Question: What is the value of the measurement in the image?
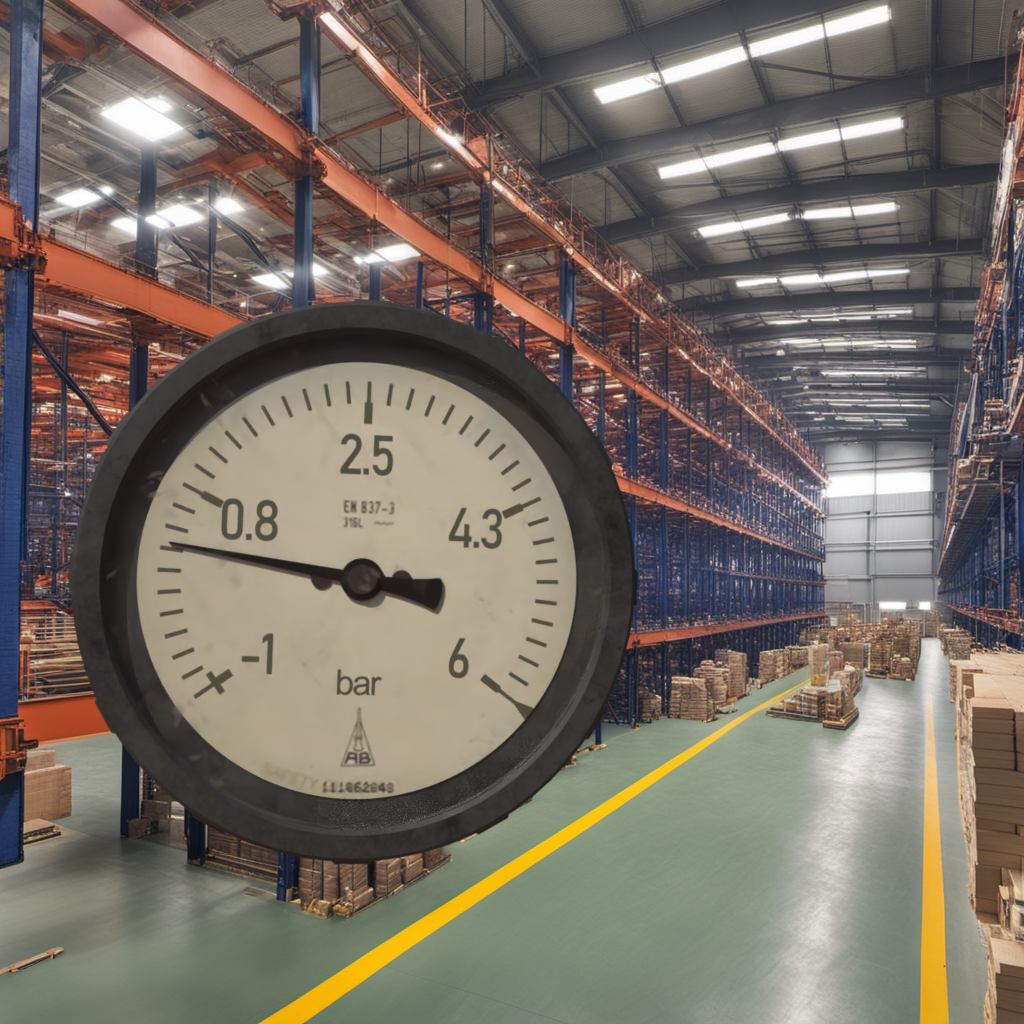
Answer: The result is 0.27
Question: What is the reading range of the measurement in the image?
Answer: The range is from -1 to 6
Question: What is the minimum and maximum value of this measurement?
Answer: The minimum value is -1 and the maximum value is 6